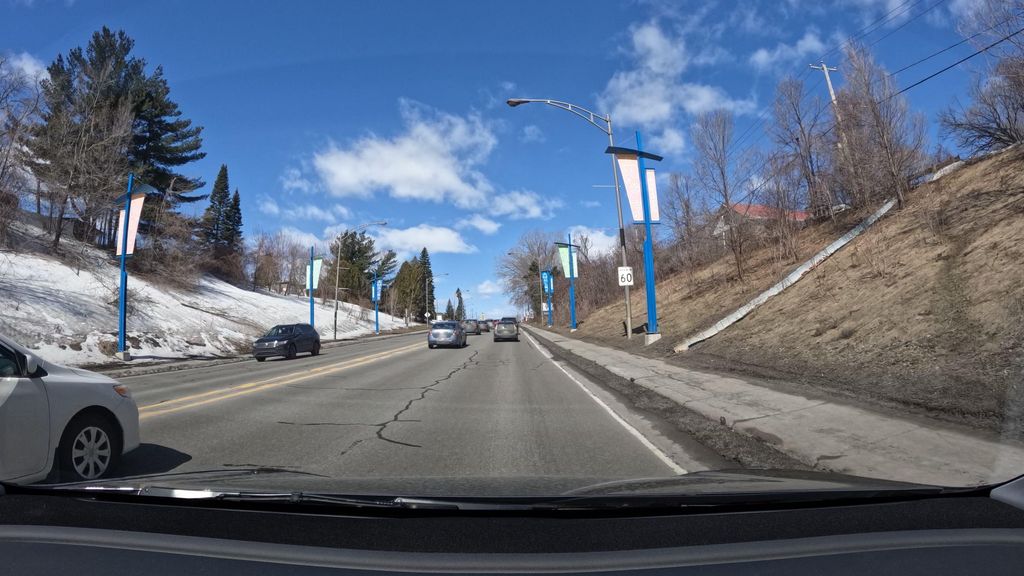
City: montreal